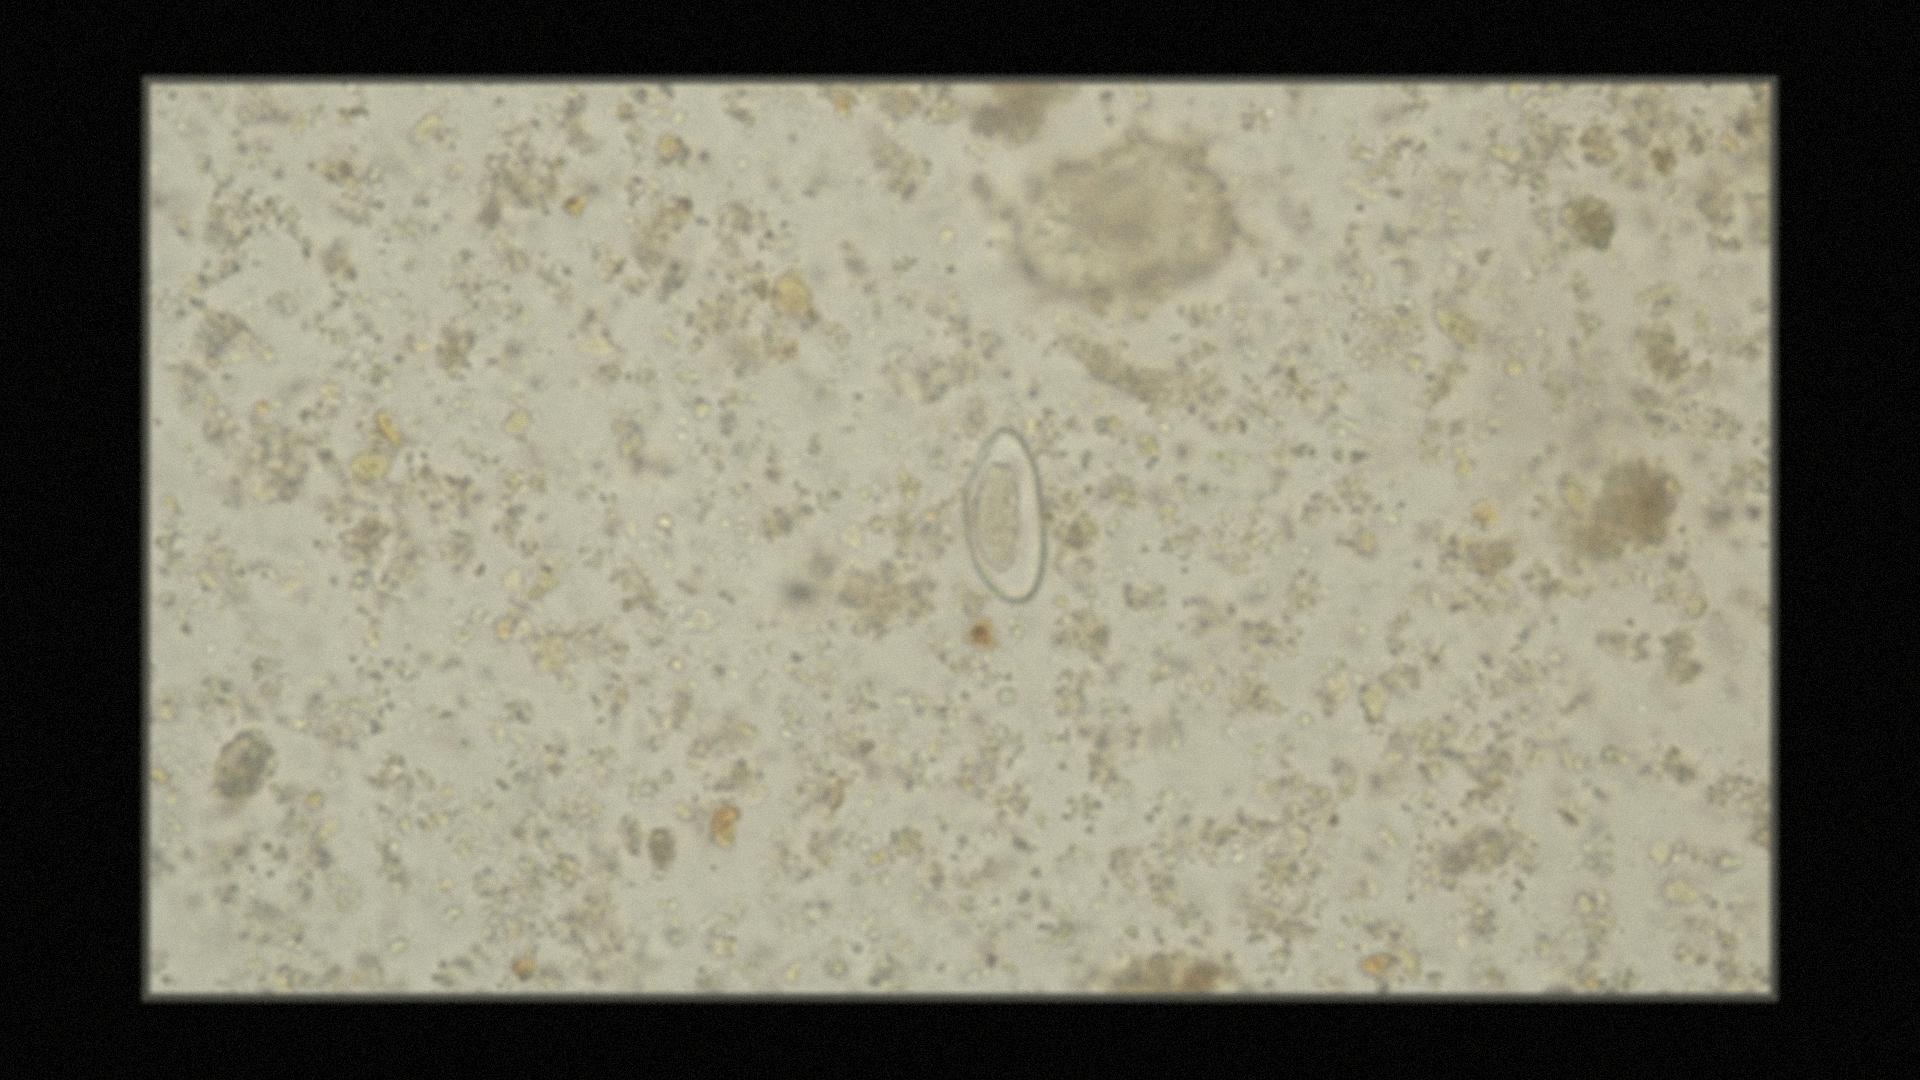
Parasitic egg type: Enterobius vermicularis